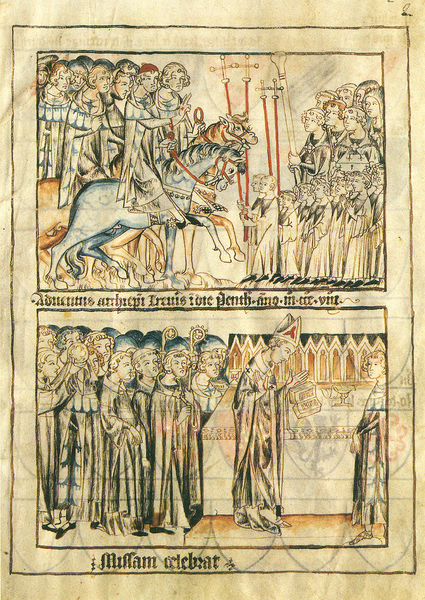
Titel: Trierer Bildhandschrift/Bilderchronik von Kaiser Heinrich VII. und Kurfürst Balduin von Luxemburg 1308-1313/ Kaiser Heinrichs Romfahrt
Schlagwörter: blau, fuß, frauen, menschen, braun, rot, feier, haare, pferd, pferde, zügel, schrift, papier, stab, bischof, buch, kreuz, druck, seite, text, waffen, heer, altar, mittelalter, gemeinde, gottesdienst, messe, empfang, mönch, mitra, mönche, ankunft, christen, szenen, christentum, handschrift, latein, trier, messfeier, christen mönch, zreiter